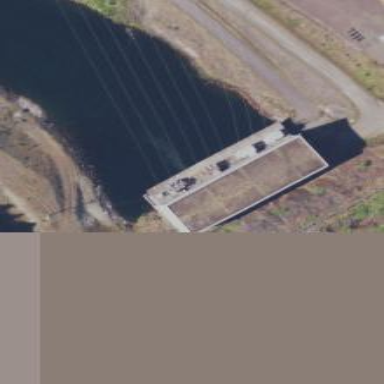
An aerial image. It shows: Power plant.